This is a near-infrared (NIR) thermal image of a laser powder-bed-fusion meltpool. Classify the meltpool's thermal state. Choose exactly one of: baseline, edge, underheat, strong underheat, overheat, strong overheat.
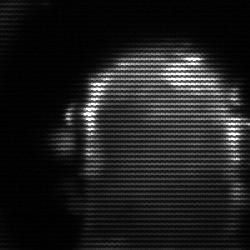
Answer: baseline